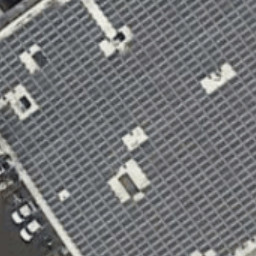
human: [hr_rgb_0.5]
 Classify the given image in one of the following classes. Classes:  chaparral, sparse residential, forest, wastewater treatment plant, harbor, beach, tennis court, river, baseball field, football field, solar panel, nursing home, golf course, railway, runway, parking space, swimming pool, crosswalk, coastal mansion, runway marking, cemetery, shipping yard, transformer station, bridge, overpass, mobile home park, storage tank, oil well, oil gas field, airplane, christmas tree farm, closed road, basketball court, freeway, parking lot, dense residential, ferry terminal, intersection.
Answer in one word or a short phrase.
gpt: solar panel